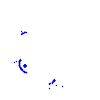
Particle: proton